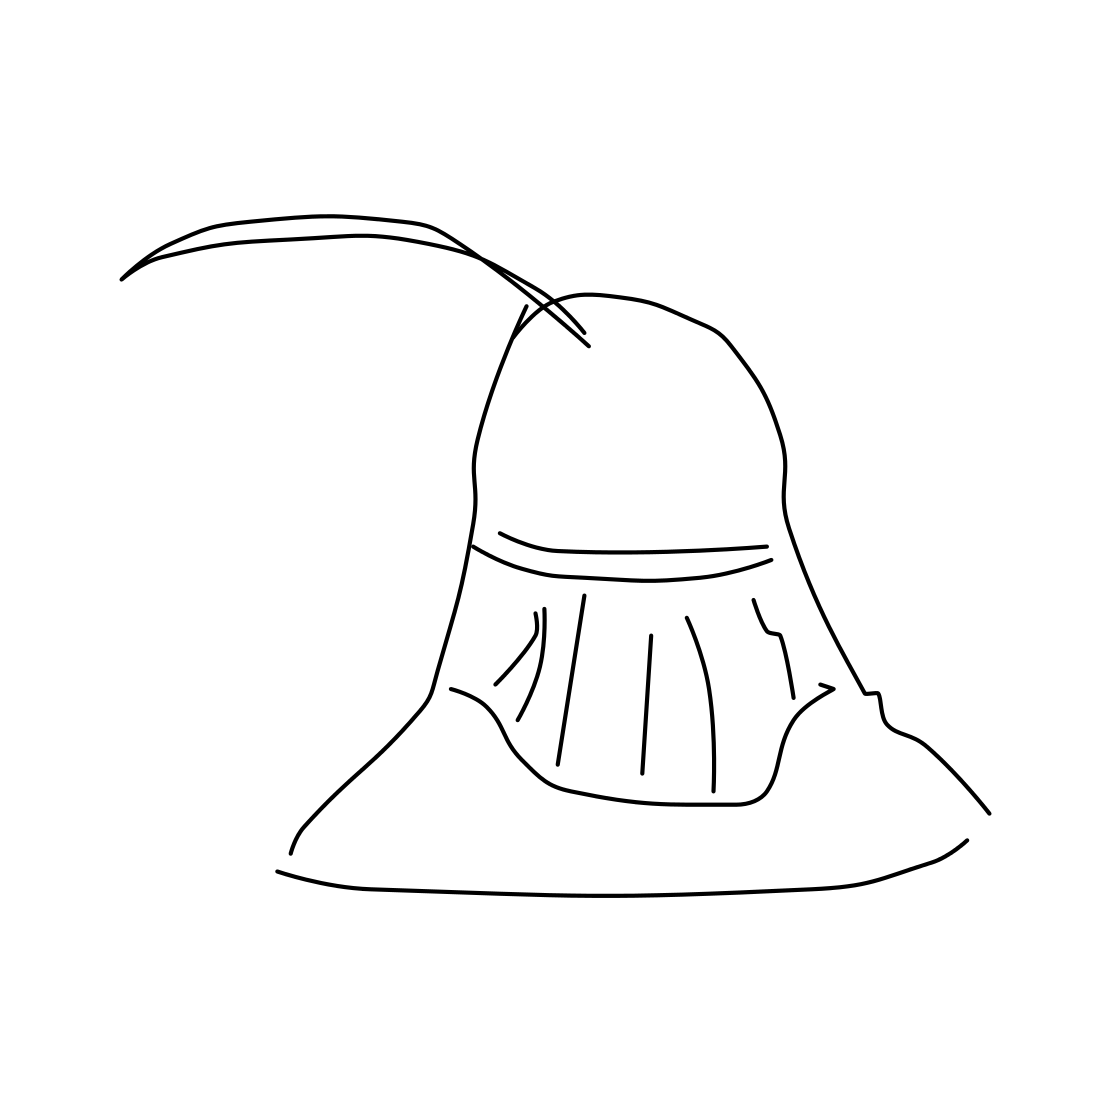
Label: helmet